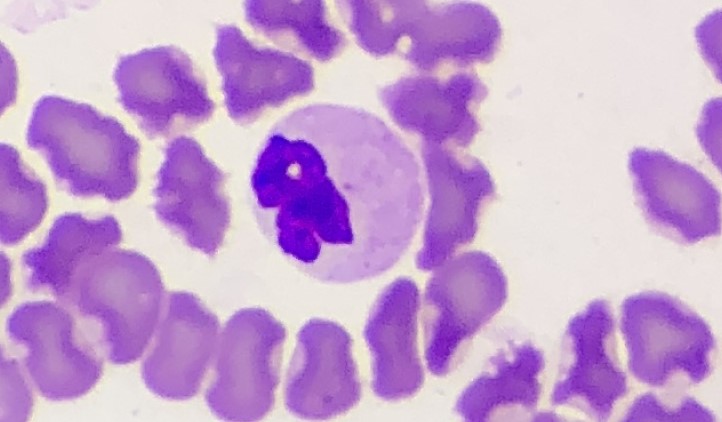
White blood cell type: Neutrophil